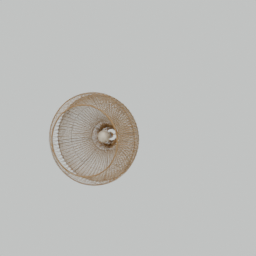
Label: lighting